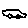
Label: car